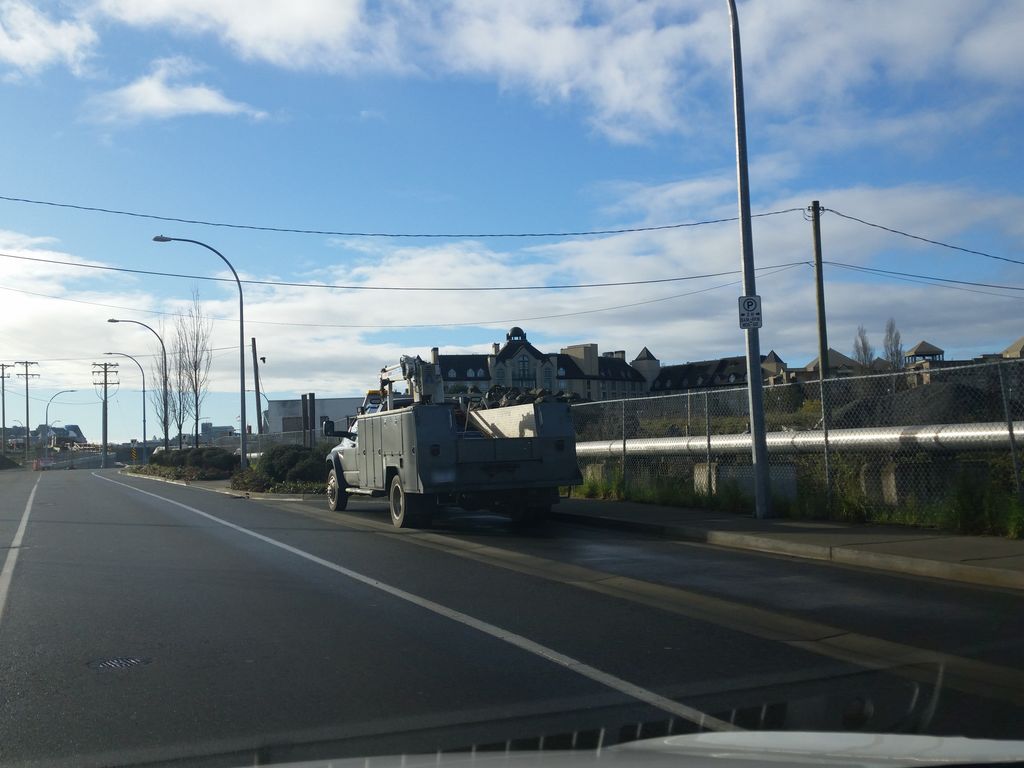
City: victoria